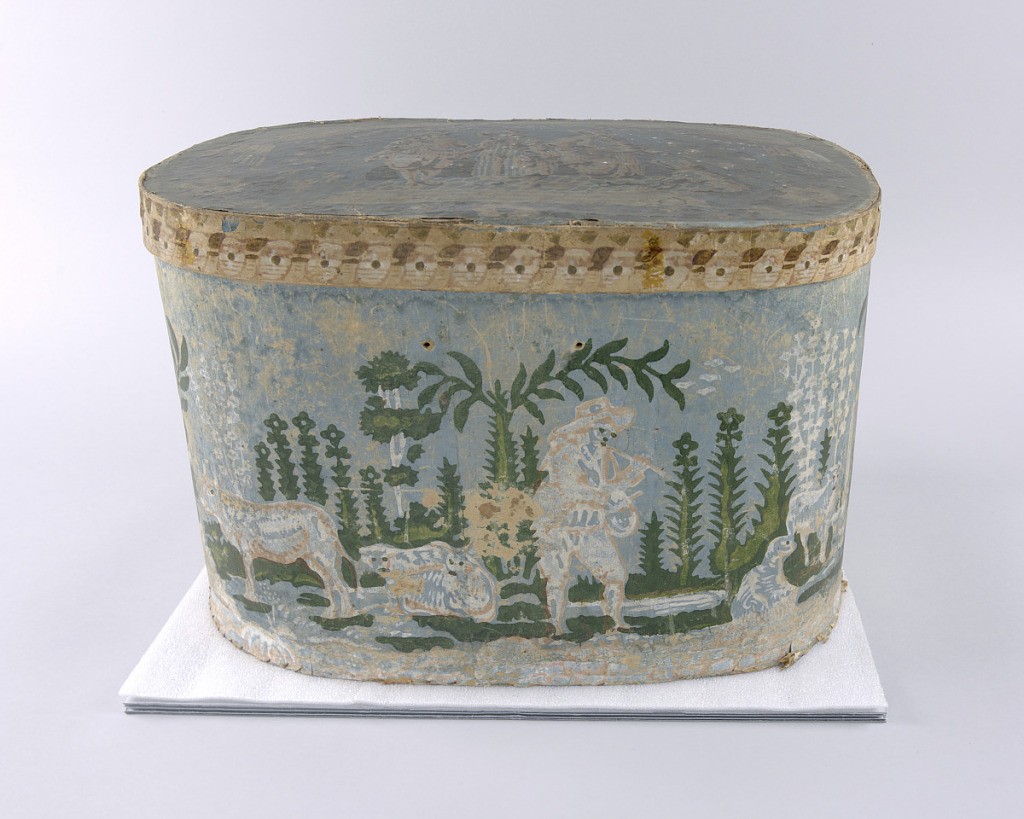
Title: Bandbox
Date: ca. 1830
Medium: Block-printed paper, pasteboard support
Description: Blue field, printed in pink, white, green and brown. On box, shepherd with cows and sheep; on cover, three figures in Turkish costume, in framework of drapery.